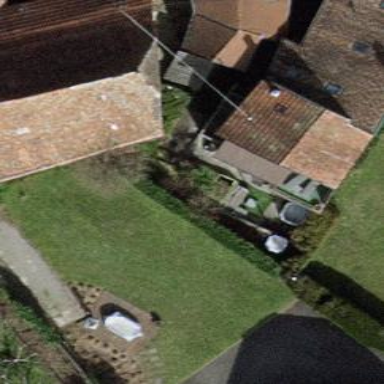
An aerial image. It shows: Garden surrounded by fence.